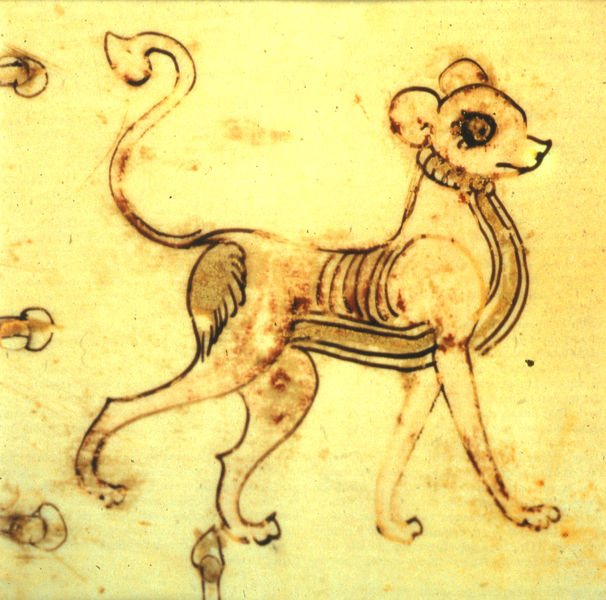
Titel: Kästchen (Detail der Bemalung)
Standort: Portovenere
Institution: Chiesa di S. Lorenzo
Schlagwörter: feder, kopf, körper, weiß, gelb, ocker, ausschnitt, bewegung, braun, brust, grau, hell, hintergrund, holz, mund, nase, ohr, profil, schwarz, skizze, zeichnung, blick, hund, tier, beige, muster, ornament, alt, arme, augen, band, hals, flach, gehen, auge, ohren, rechts, schulter, rund, affe, keramik, maus, beine, fell, schwanz, schweif, hündchen, füße, hintern, seitlich, papier, halsband, laufen, fläche, grafik, vergilbt, linien, sepia, detail, verzierung, streifen, pfoten, bauch, zehen, striche, abbild, umriss, fliessend, foto, fotografie, knochen, vier, katze, gang, tusche, stolz, fuss, motiv, orient, orientalisch, linie, linear, popo, rippen, asien, schraffur, illustration, jagd, tinte, buchdruck, flecken, pergament, arabisch, läufe, reh, schnauze, antik, muskel, maul, mischwesen, wesen, mittelalter, fabelwesen, gehend, schreiten, fleckig, löwe, schnautze, gelblich, verzeirung, brustkorb, bär, rötel, arabien, islam, tatzen, tritt, vorwärts, elfenbein, ägyptisch, federzeichnung, hinterteil, teil, tazen, vierbeiner, tire, islamisch, jund, fabeltier, persisch, penisse, hündin, sassinidisch, flanke, animation, graffiti, koyote, masrung, sippen, illumination, mickey maus, kopr, schnauze#, myhtolgisch, porzekllan, anormal